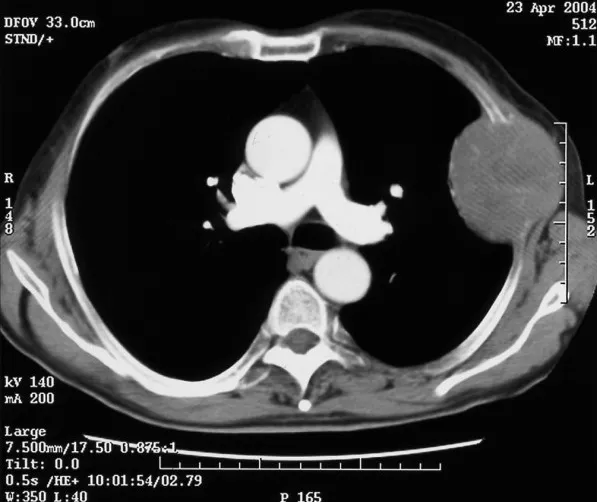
Thoracic computerized tomography showing a lesion of 7 cm x 6.5 cm in diameter on the left anterolateral chest wall in the left axillary region at the level of 4. -5. ribs with minimal compressive atelectasis and destruction of the ribs.
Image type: radiology (ct)